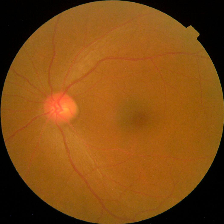
Diabetic retinopathy grade: No DR